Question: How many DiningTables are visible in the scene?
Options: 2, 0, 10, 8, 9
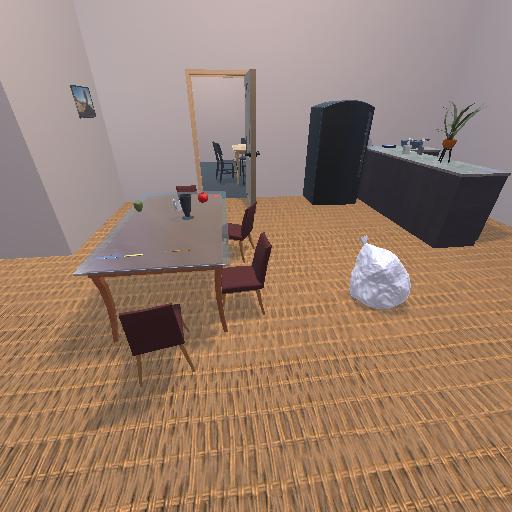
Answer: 2